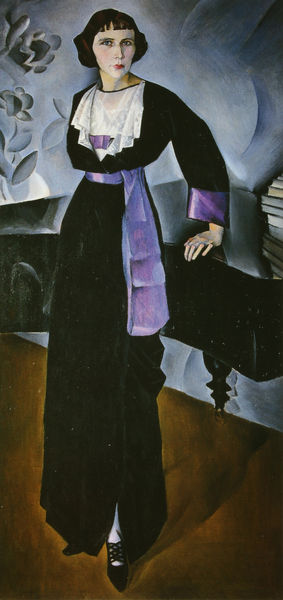
Titel: Dame am Klavier
Künstler: Natan Al'tman
Standort: Moskau
Institution: Tretjakov Galerie
Schlagwörter: blau, dunkel, flügel, fuß, gemälde, hand, schatten, weiß, grün, mädchen, blume, blumen, braun, finger, frau, frisur, grau, haar, kleid, licht, mund, ohr, raum, schwarz, stützen, zimmer, gebäude, gürtel, haus, tuch, flächig, schleife, wand, augen, band, kleidung, kragen, stehen, bild, hände, innenraum, portrait, porträt, boden, auge, gewand, haare, stoff, innen, musik, sängerin, lippen, ohren, schminke, bücher, fußboden, schuhe, lila, violett, wasserwelle, tapete, ernst, streng, gerade, klavier, kontrapost, rüsche, rüschen, geschminkt, make up, buch, schuh, tasten, künstlerin, abstützen, stapel, ganzkörperporträt, lätzchen, bieder, dekorativ, musikerin, latz, muttermal, spitzenbesatz, kimono, bücherstapel, leia